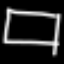
Label: square